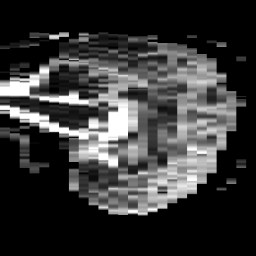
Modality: ADC
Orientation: sagittal
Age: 50
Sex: male
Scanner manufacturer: philips
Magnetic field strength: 3 T
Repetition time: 4.146 s
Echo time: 0.06134 s